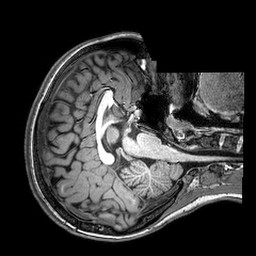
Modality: T1w
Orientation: axial
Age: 22
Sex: female
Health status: healthy
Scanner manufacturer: philips
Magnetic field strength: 3 T